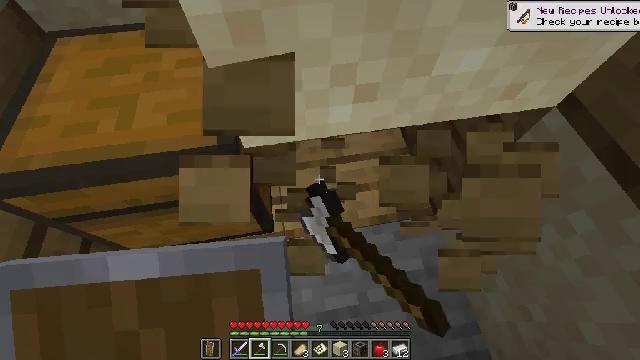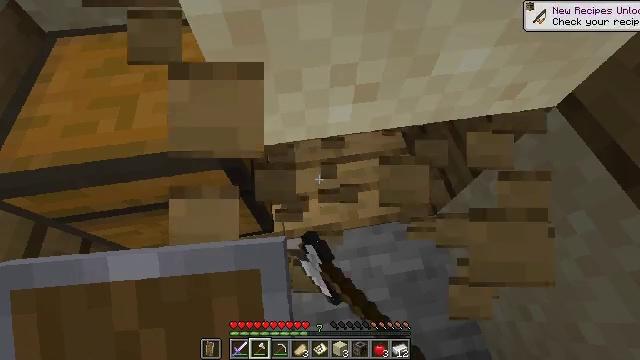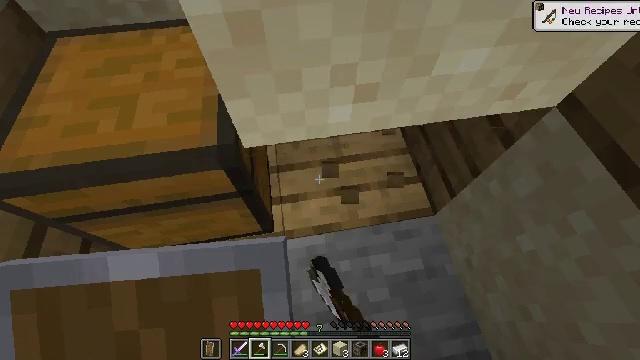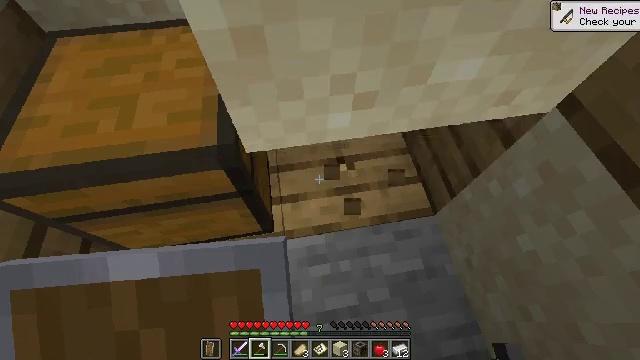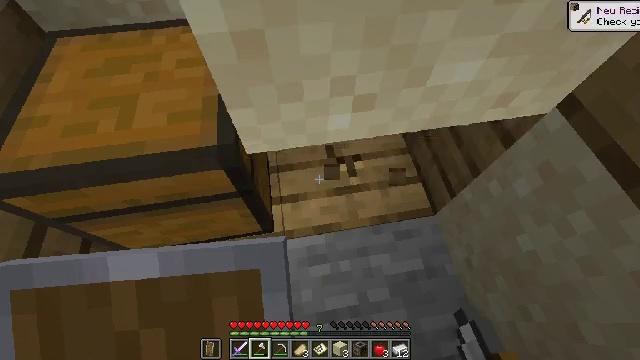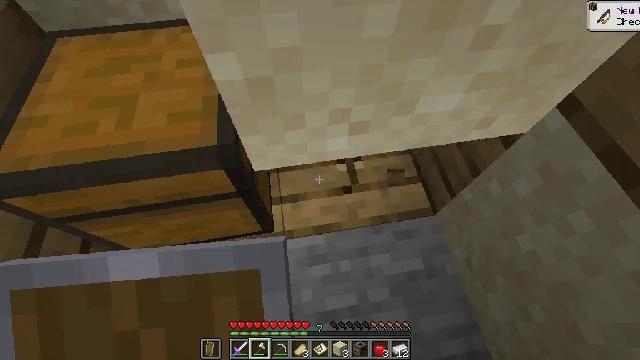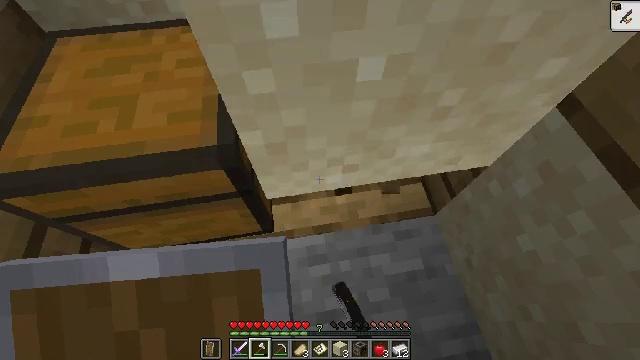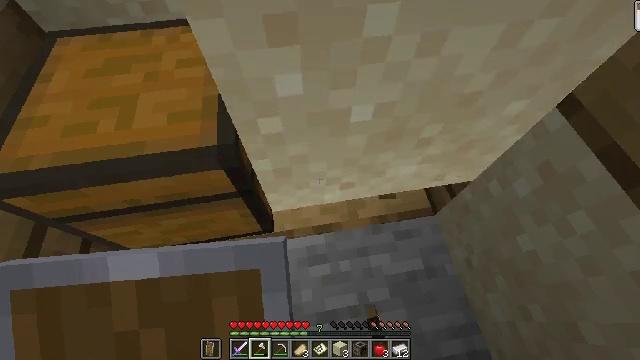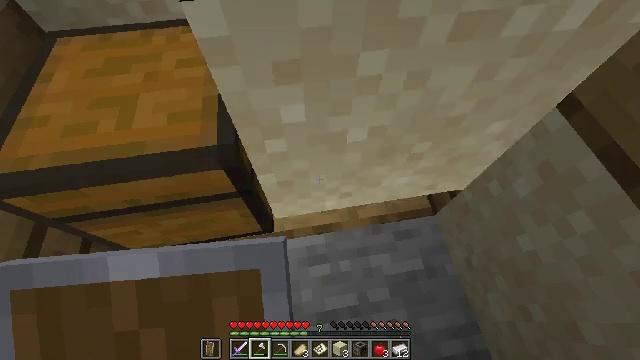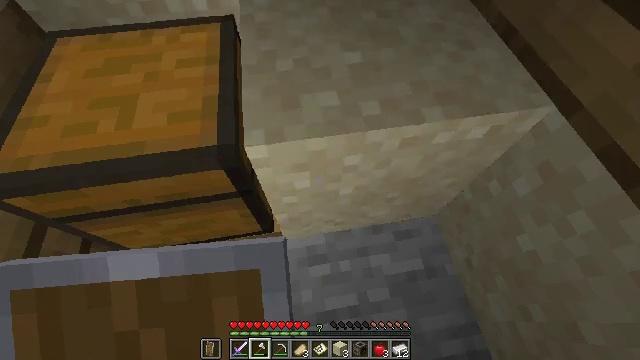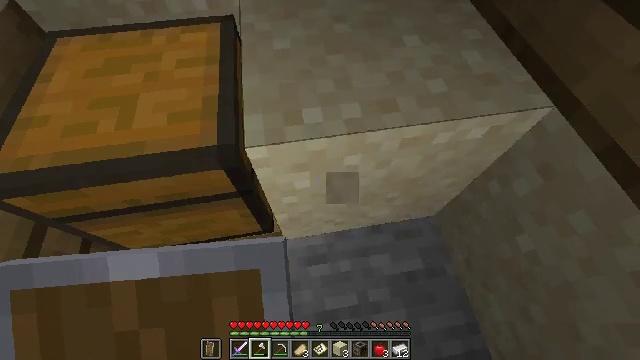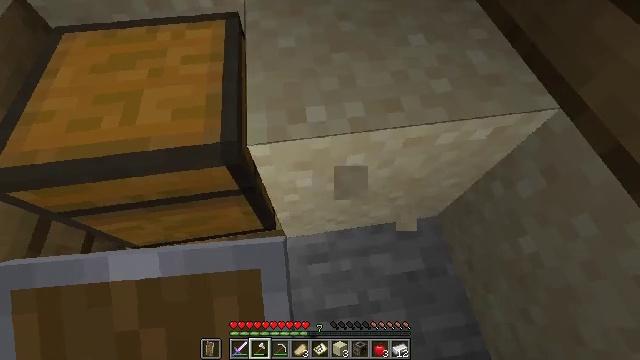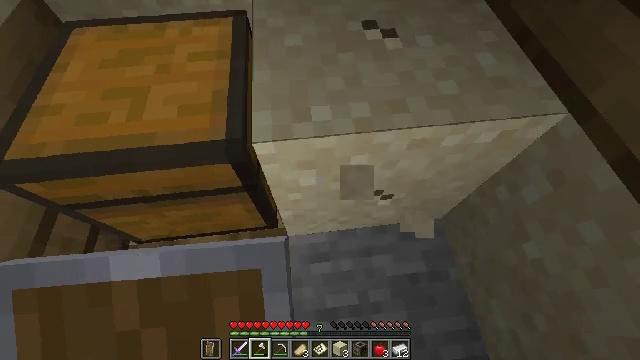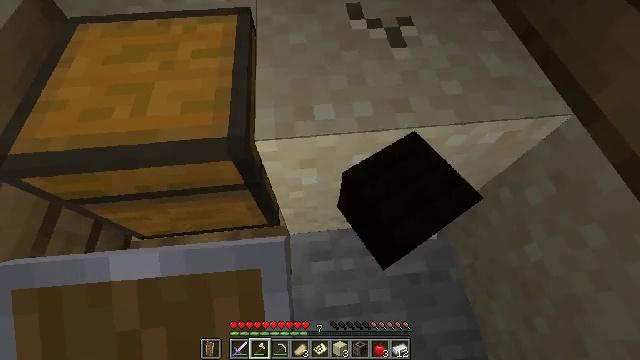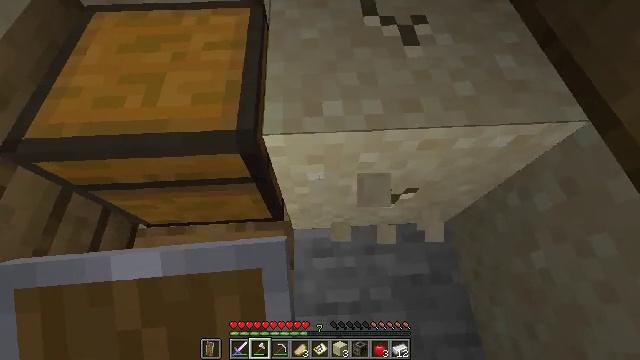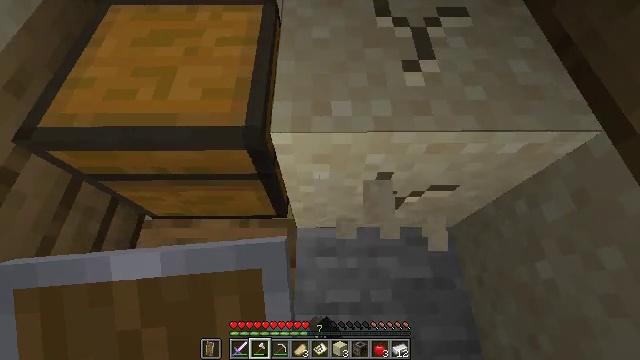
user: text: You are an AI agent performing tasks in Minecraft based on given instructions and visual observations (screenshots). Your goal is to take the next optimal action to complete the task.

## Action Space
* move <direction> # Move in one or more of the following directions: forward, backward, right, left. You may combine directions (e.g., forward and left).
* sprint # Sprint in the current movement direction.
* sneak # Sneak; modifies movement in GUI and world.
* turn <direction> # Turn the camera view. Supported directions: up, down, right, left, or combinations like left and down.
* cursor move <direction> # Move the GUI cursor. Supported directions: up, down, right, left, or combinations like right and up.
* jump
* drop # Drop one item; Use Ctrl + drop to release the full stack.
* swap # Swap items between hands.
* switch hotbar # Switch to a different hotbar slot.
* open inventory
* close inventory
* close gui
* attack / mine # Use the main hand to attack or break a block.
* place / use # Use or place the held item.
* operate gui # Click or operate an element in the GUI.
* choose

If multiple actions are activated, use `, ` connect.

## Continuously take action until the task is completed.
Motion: motion action
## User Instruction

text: Mine sand by the water.
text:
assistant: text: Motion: attack / mine
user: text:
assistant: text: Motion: attack / mine
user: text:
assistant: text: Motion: attack / mine
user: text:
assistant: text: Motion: attack / mine
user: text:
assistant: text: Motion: attack / mine
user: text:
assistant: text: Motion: attack / mine
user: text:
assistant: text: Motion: attack / mine
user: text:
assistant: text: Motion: attack / mine
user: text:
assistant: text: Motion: attack / mine
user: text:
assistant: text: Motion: attack / mine
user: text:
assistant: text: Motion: turn left, attack / mine
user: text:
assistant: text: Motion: turn left, attack / mine
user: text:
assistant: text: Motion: attack / mine
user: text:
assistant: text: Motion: turn left, attack / mine
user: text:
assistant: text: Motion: turn left, attack / mine
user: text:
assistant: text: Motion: turn left, attack / mine
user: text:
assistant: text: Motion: turn left and up, attack / mine
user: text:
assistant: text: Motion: turn left and up, attack / mine
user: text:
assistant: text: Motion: turn left and up, attack / mine
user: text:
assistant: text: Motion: turn up, attack / mine
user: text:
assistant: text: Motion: turn right and up, attack / mine
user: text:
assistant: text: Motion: turn right and up, attack / mine
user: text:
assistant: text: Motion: turn right and up, attack / mine
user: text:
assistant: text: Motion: attack / mine
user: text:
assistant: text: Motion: attack / mine
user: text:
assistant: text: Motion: turn up, attack / mine
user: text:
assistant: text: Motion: turn left and up, attack / mine
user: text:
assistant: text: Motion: turn left and up, attack / mine
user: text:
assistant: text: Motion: turn left and up, attack / mine
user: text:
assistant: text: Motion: attack / mine